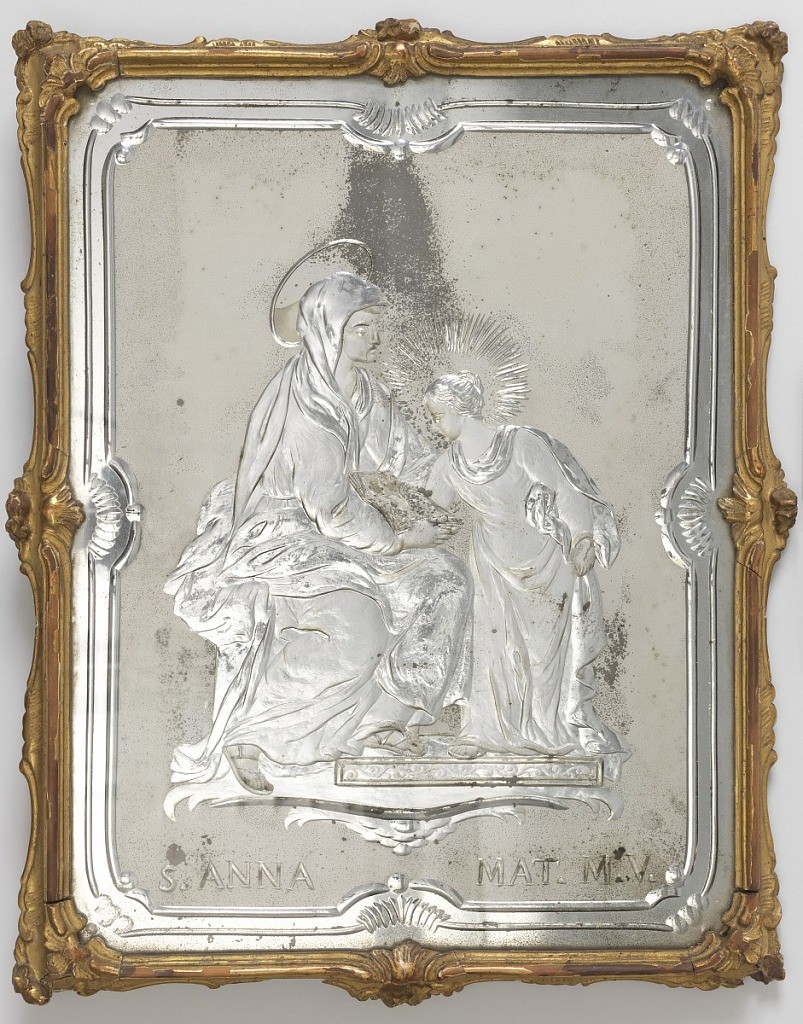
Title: Mirror
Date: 1730–1760
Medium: Engraved and silvered glass; carved, gessoed, and gilt wood
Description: Rectangular glass panel withshaped engraved borders on matt ground surrounding engraved subject of the youthful Virgin standing with the seated Saint Anne over the legend: "S. ANNA MAT. M. V."; within narrow scrolled frame of gilded wood.